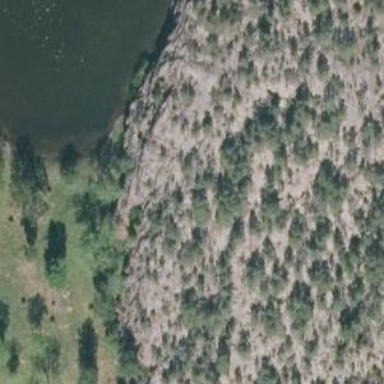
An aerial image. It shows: Cliff in nature.